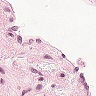
Metastatic tissue present: no